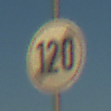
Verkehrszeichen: EndeGeschwindigkeit120
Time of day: SunriseSunset
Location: Outdoor (Beach)
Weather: Clear
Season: NotSpecified
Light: Natural